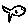
Label: fish